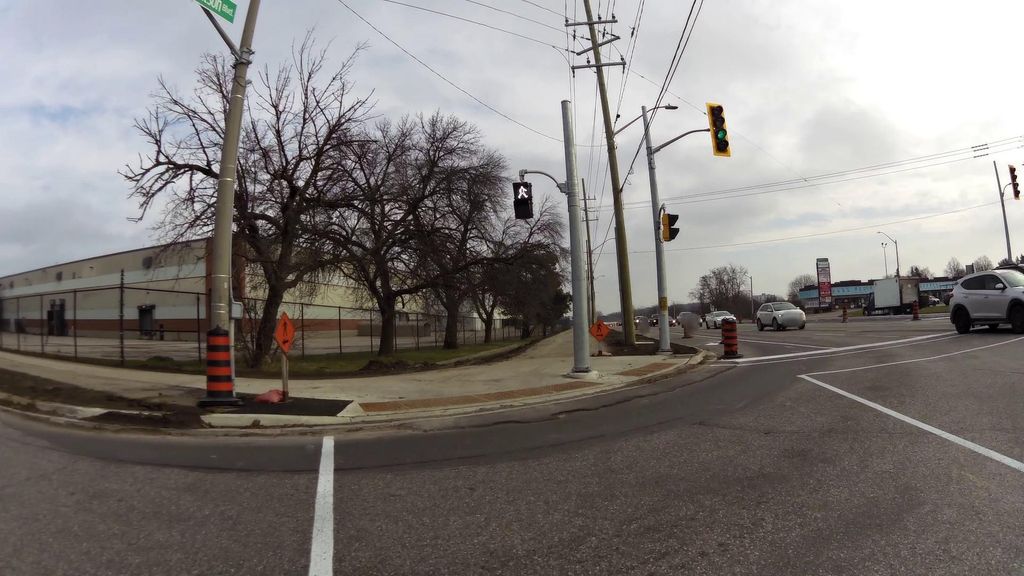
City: kitchener-waterloo